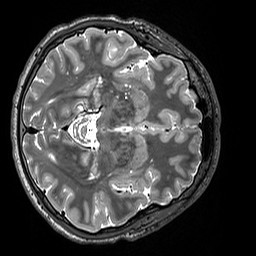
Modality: T2w
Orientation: axial
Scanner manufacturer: siemens
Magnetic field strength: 3 T
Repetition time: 3.2 s
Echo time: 0.451 s